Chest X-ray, PA view. Patient: 40 years old, sex F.
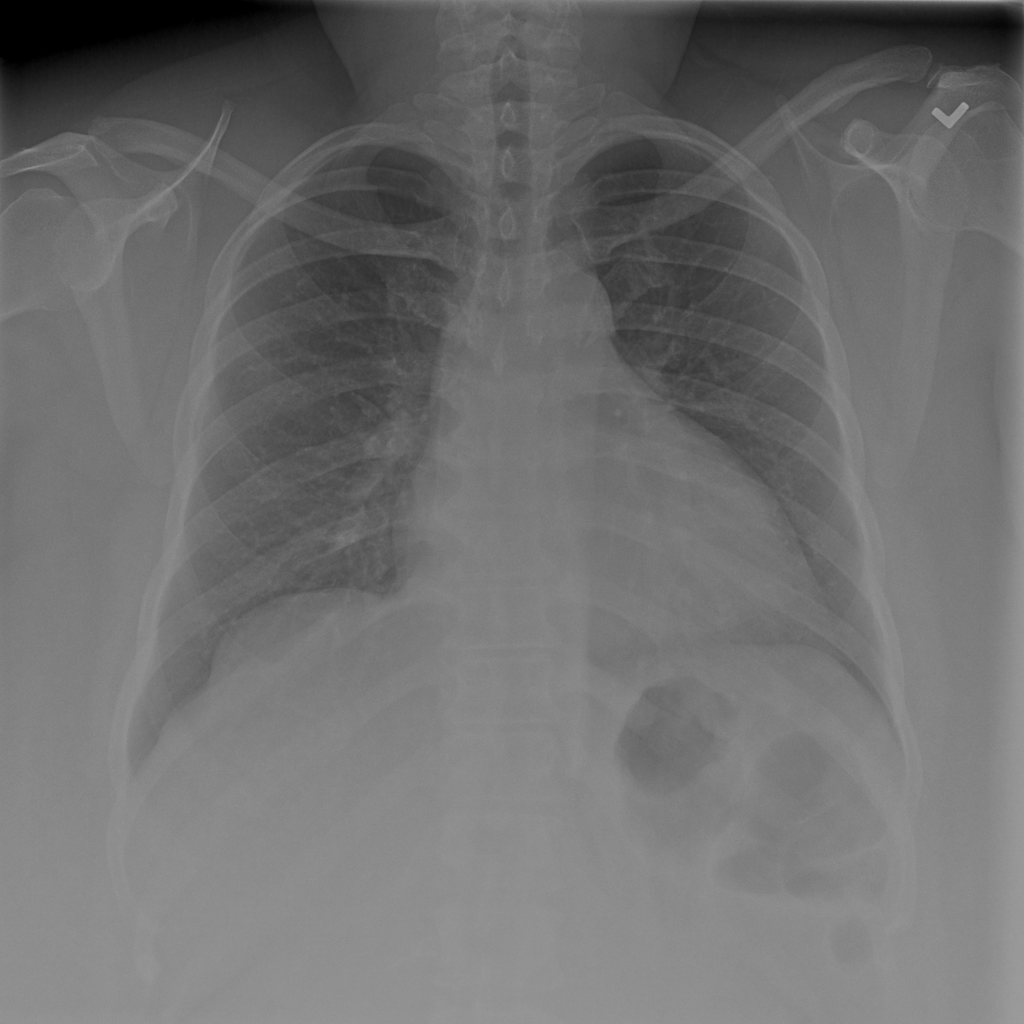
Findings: Cardiomegaly